Question: So, I'm trying to get all the comments for a certain course. The way it tells what course has which comments is by the course.php?cID=1563 for example. The cID is the identifer which performs this distinction.

'''
<?php
// Get course information cID, prefix, code and dept info : name
$cID = filter_input(INPUT_GET, 'cID', FILTER_SANITIZE_NUMBER_INT);
if(!$cID) {
echo "No cID specified.";
exit;
}
$username = "###";
$password = "###";
$pdo2 = new PDO('mysql:host=localhost;dbname=####', $username, $password);
$pdo2->setAttribute( PDO::ATTR_ERRMODE, PDO::ERRMODE_EXCEPTION );
$sth2 = $pdo2->prepare('
SELECT Co.info, Co.date
FROM Course C, Comment Co
WHERE C.cID = Co.cID
AND cID = ?;
;');
$sth2->execute(array(
$cID
));
?>
'''
'''
<?php
// Did we get any *course detail*
if($sth2->rowCount() > 0) {
$row = $sth2->fetch(PDO::FETCH_ASSOC);
echo "<img class='left' style='margin:5px;' src='img/courseComment.png'/> <p> {$row['info']} </p>";
} else {
echo "No results.";
}
unset($sth2);
?>
'''
Why does this happen? If someone could please help me with an explanation and code fix that would be greatly appreciated. Also The url has the cID of the page.
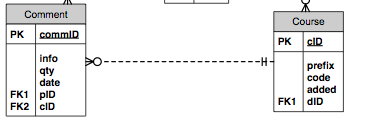
Answer: I don't see (from your question) why you need to reference the Course table at all. The data you're returning is completely from the Comment table. I assume you have a previous query that pulls the Course info, and now you're getting the associated comments. If this is correct, a slightly better version of your code might be:
'''
$sth2 = $pdo2->prepare('
SELECT Co.info, Co.date
FROM Comment Co
WHERE Co.cID = :id;
');
$sth2->bindParam( ':id', $cID, PDO::PARAM_INT );
$sth2->execute();
'''
I'm a little rusty on what the symbols from your Visio graph mean, but if there can be multiple Comments for one Course, you would want a 'fetchAll()', not 'fetch()', and would need to iterate over the resulting array. If there can be only one Comment per Course, you could combine this query into the previous query with a 'JOIN' on the 'cID' field.